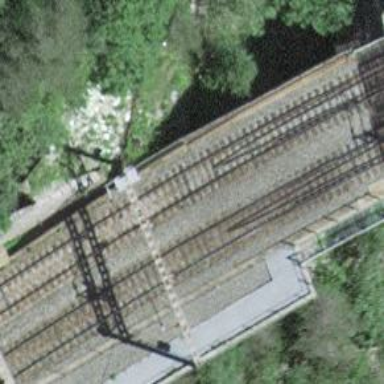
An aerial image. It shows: Railway track with contact lines for electrification.